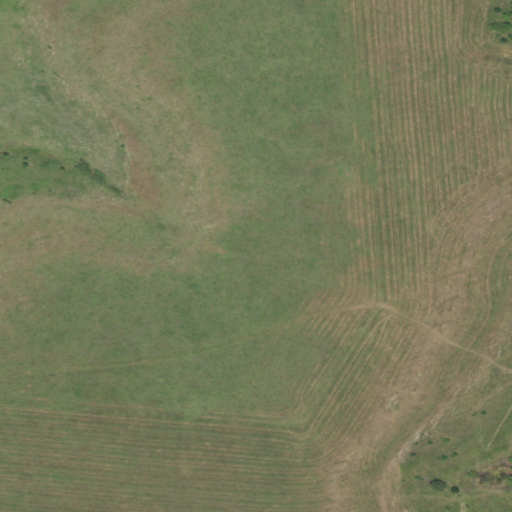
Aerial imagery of mountain in Kansas named Coon Point containing only pasture